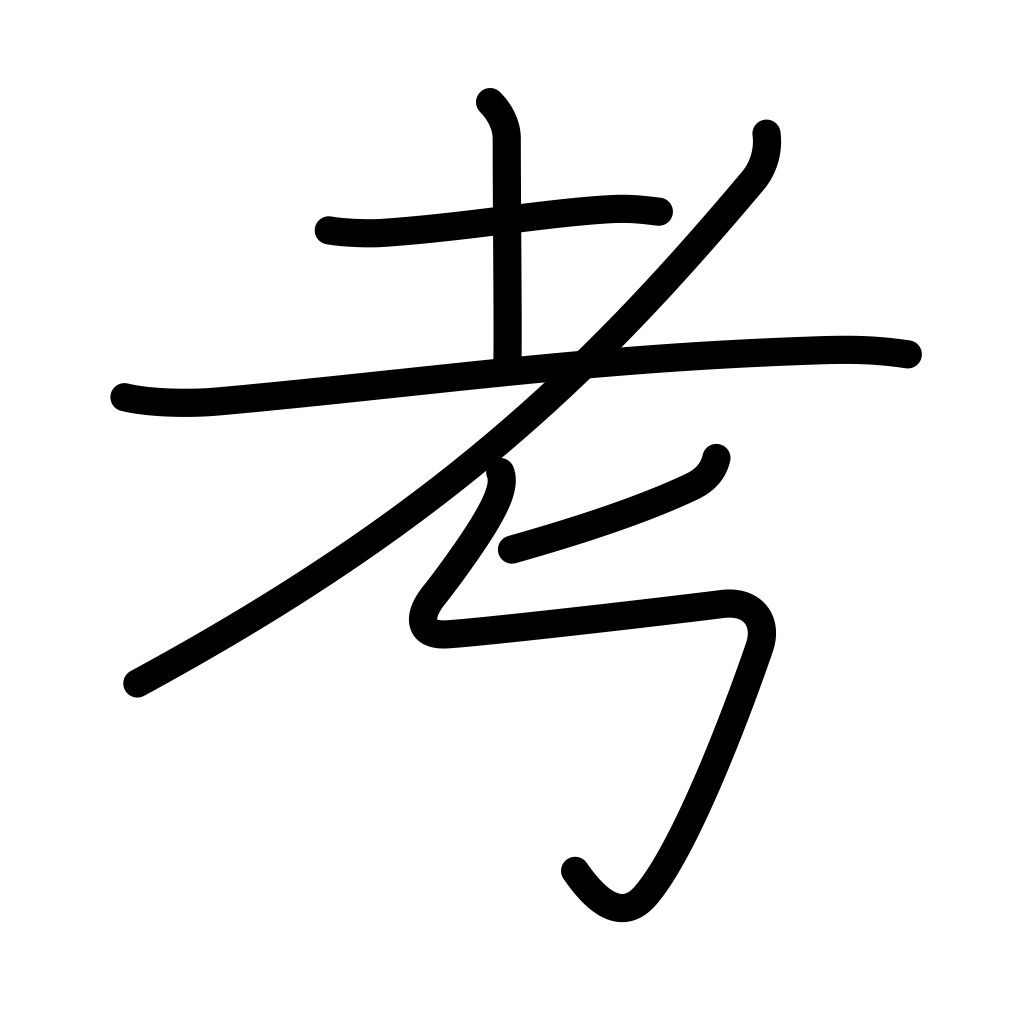
Meaning: consider, think over